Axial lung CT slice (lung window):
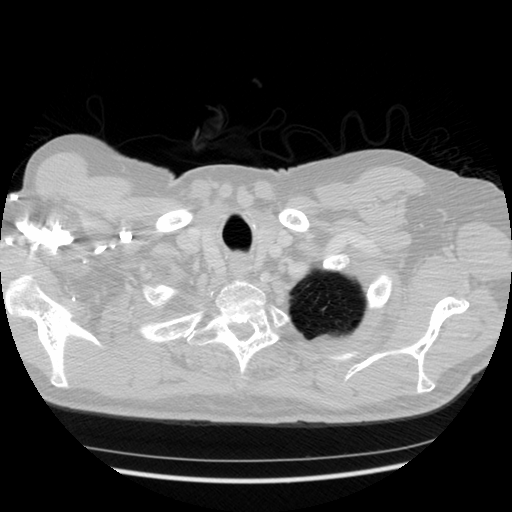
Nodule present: no